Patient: sex M, age 32
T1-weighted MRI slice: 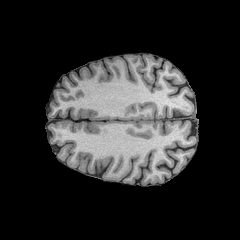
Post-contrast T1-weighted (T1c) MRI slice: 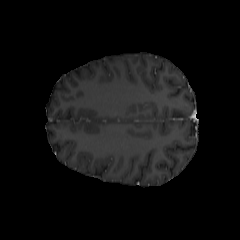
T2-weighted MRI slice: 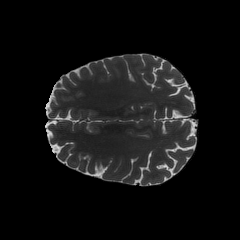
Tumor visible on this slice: no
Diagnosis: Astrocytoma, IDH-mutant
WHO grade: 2